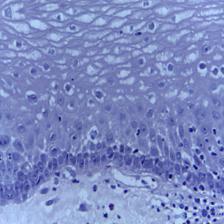
Diagnosis: Normal